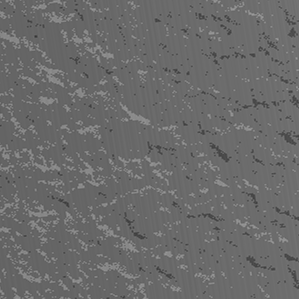
Label: frost